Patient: sex M, age 46
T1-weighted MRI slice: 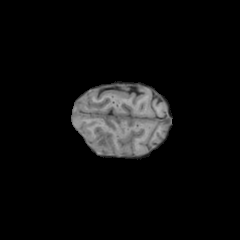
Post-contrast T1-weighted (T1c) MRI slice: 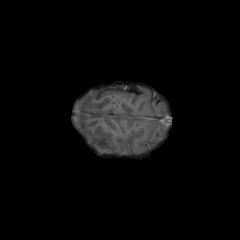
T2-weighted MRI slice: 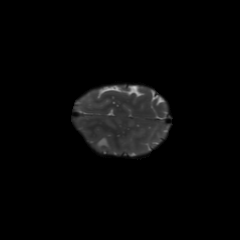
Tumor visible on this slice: yes
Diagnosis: Glioblastoma, IDH-wildtype
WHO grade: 4